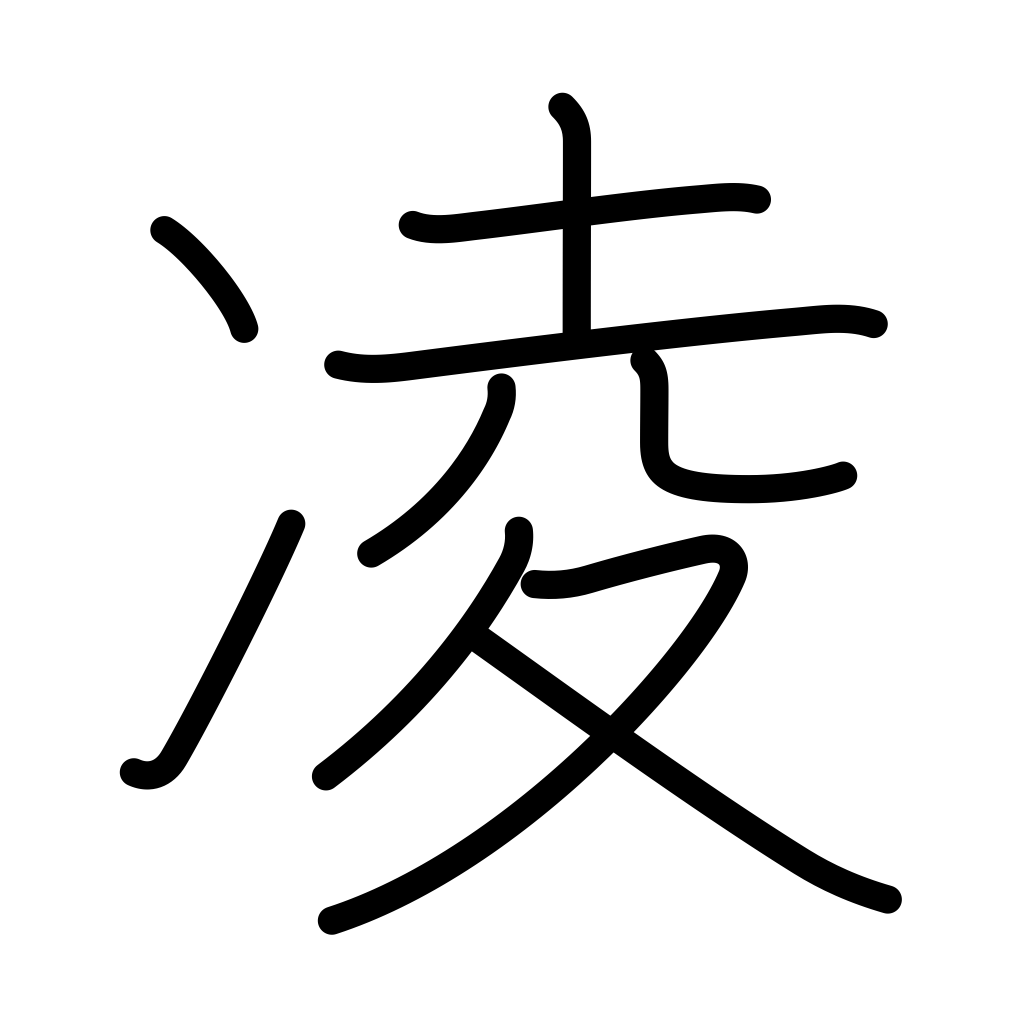
Meaning: endure, stave off, tide over, defy, slight, surpass